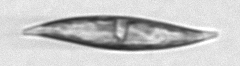
Label: Pleurosigma